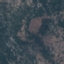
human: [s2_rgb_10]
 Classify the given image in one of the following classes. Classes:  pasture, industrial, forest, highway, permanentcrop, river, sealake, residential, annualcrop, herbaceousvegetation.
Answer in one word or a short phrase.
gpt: HerbaceousVegetation